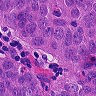
Metastatic tissue present: yes